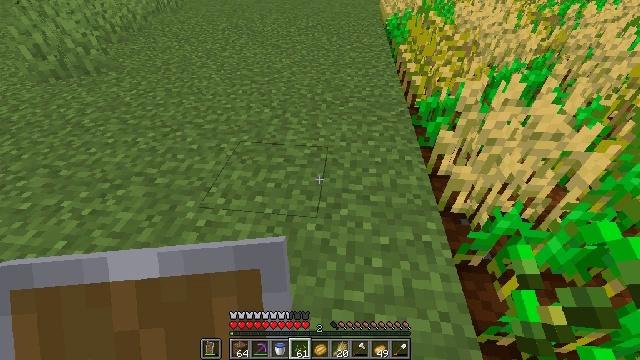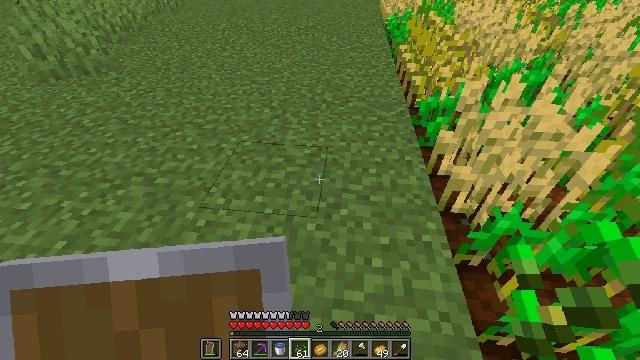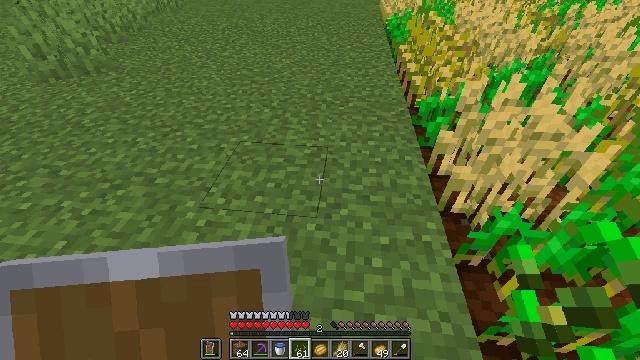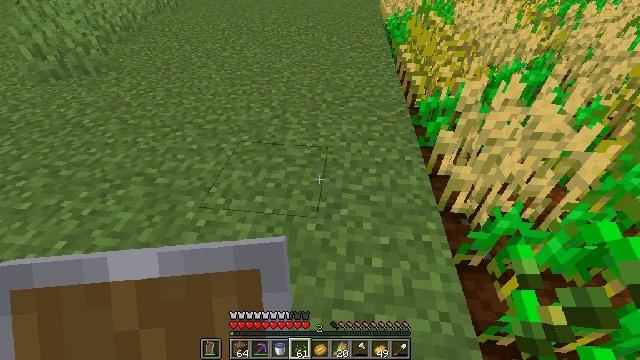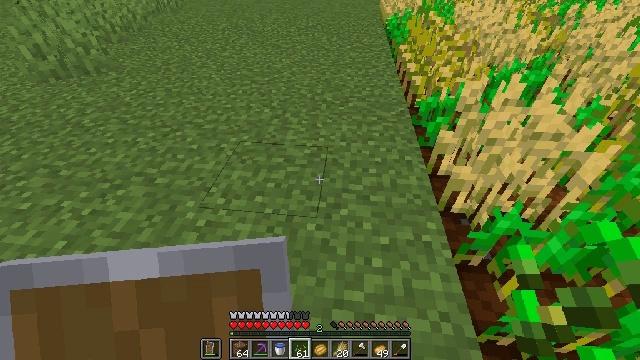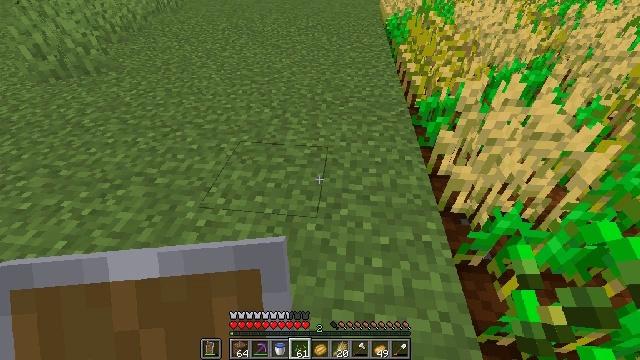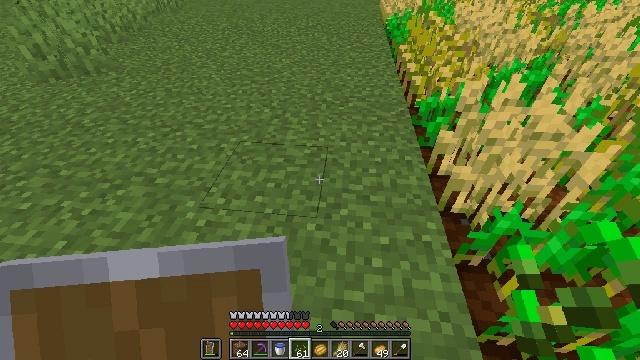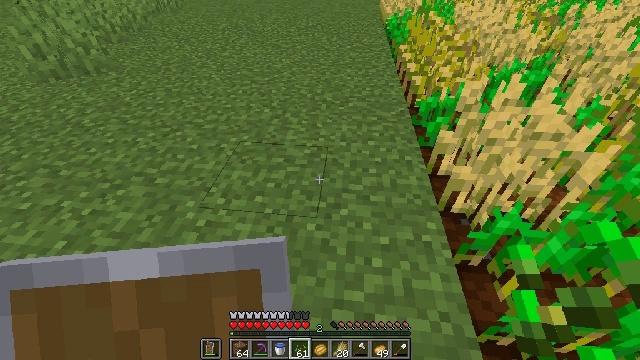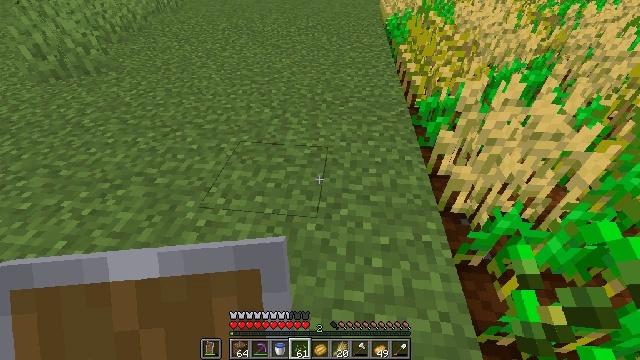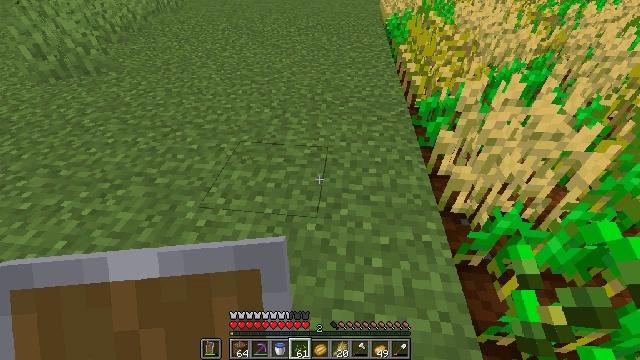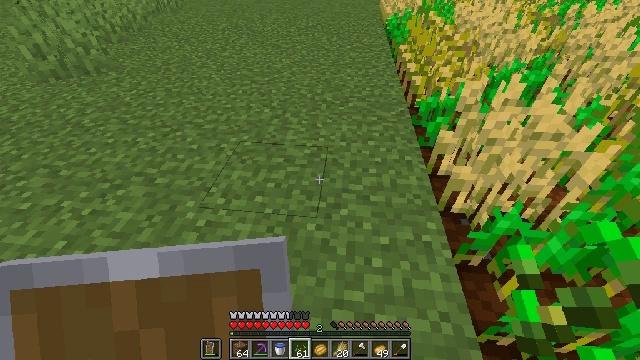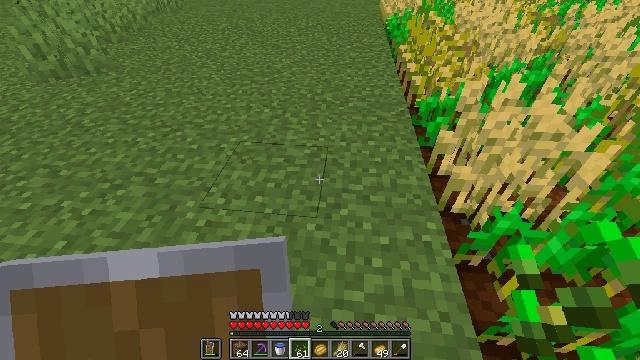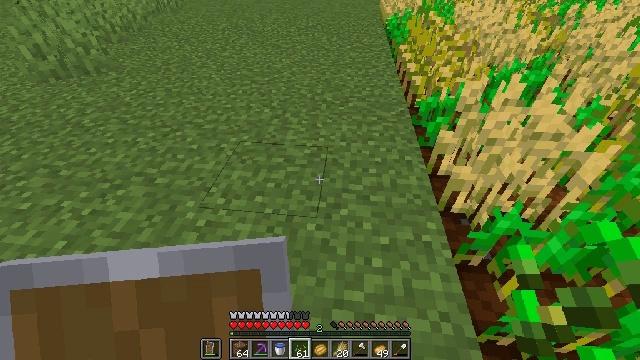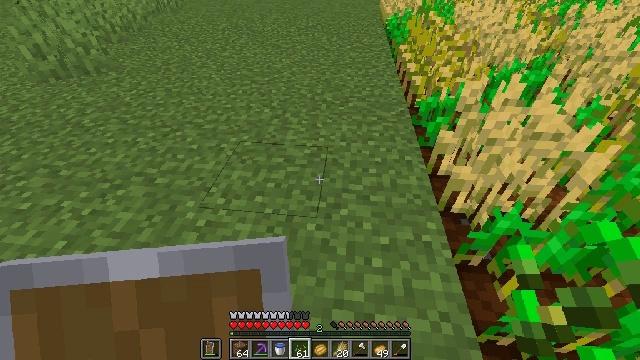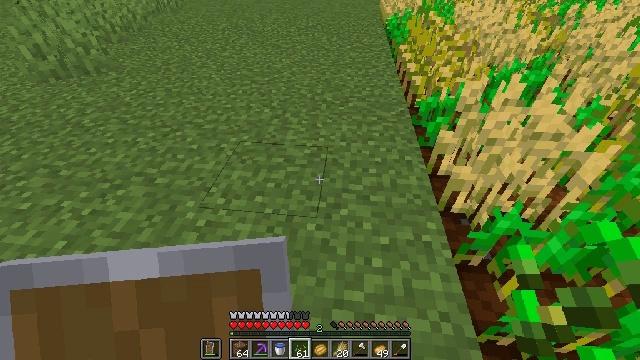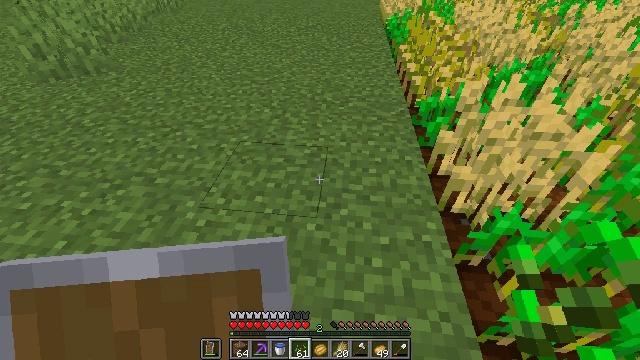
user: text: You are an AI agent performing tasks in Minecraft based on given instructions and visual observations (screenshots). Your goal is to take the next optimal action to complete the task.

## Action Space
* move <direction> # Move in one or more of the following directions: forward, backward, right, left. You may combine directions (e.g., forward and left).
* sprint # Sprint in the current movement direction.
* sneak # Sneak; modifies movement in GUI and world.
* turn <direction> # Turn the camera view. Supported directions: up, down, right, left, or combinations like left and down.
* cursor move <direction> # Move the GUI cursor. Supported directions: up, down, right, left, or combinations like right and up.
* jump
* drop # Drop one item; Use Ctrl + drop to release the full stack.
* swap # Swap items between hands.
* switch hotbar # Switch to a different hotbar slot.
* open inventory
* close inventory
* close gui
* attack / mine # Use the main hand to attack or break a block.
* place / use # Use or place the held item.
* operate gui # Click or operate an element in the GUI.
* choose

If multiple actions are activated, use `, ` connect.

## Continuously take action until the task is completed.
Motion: motion action
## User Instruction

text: Gather wheat by left-clicking on it.
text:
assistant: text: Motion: no_op
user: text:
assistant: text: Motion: no_op
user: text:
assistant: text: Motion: no_op
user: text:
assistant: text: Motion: no_op
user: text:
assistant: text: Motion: no_op
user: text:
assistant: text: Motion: no_op
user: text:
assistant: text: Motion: no_op
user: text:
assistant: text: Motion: no_op
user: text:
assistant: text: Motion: no_op
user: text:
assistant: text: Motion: no_op
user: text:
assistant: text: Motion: no_op
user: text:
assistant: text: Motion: no_op
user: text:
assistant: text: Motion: no_op
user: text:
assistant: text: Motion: no_op
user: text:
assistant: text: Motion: no_op
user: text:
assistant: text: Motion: no_op
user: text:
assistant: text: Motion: no_op
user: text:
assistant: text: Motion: no_op
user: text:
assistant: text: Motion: no_op
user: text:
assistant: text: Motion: no_op
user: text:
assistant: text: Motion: no_op
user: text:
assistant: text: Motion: no_op
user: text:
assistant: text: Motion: no_op
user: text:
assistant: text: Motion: no_op
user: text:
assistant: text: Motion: no_op
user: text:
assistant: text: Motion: no_op
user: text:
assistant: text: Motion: no_op
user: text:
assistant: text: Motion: no_op
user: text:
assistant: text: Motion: no_op
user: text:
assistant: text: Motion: no_op